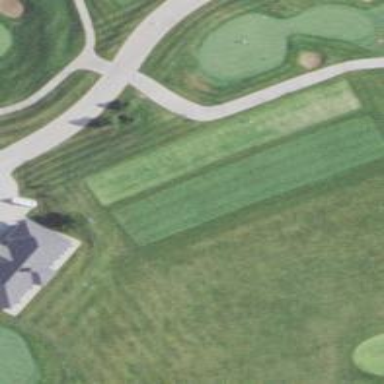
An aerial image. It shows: Golf tee.